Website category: book
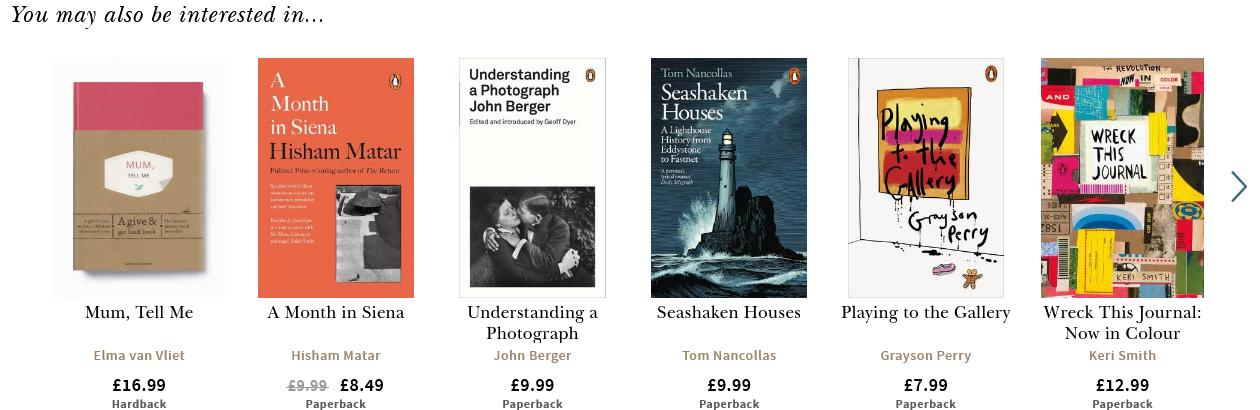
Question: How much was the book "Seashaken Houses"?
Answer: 9.99

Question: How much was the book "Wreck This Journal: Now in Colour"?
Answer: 12.99

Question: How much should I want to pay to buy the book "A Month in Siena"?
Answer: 8.49

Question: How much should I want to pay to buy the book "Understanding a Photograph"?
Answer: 9.99

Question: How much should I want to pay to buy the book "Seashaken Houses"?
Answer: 9.99

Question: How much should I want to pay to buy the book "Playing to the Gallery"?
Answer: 7.99

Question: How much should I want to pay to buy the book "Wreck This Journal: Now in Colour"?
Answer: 12.99

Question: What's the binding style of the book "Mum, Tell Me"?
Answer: Hardback

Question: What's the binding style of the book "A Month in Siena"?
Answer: Paperback

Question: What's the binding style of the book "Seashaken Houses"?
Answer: Paperback

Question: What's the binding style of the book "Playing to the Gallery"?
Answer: Paperback

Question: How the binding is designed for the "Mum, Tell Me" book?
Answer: Hardback

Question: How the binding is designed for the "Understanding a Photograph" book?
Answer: Paperback

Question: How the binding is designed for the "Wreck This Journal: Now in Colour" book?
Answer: Paperback

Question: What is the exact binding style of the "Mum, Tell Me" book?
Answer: Hardback

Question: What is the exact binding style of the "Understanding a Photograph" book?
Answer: Paperback

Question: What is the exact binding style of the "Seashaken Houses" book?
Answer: Paperback

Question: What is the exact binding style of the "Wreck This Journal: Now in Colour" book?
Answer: Paperback

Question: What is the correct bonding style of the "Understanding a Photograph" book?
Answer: Paperback

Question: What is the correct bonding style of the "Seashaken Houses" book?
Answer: Paperback

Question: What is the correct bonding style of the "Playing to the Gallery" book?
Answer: Paperback

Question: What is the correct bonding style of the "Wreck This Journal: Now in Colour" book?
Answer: Paperback

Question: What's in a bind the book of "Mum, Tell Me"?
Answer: Hardback

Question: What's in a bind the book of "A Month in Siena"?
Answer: Paperback

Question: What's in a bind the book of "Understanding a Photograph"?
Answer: Paperback

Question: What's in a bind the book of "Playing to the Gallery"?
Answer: Paperback

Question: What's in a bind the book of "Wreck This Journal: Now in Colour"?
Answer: Paperback

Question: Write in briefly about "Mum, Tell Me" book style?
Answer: Hardback

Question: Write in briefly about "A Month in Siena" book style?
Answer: Paperback

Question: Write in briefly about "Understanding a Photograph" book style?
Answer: Paperback

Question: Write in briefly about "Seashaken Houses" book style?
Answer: Paperback

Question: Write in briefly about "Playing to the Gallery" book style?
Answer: Paperback

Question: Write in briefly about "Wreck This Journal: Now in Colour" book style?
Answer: Paperback

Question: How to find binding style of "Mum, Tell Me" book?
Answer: Hardback

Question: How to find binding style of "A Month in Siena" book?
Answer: Paperback

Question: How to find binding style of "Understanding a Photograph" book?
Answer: Paperback

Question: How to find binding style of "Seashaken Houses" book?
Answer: Paperback

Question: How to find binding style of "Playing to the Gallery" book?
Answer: Paperback

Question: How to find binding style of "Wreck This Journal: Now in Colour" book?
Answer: Paperback